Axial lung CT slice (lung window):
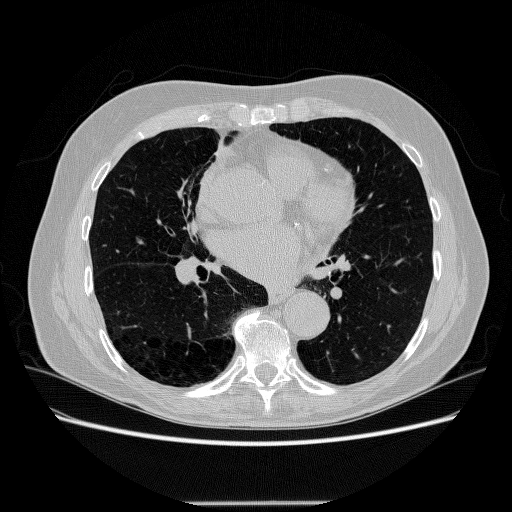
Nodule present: no